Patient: sex M, age 78
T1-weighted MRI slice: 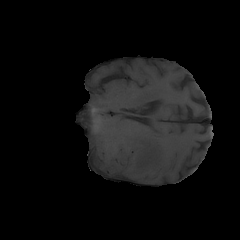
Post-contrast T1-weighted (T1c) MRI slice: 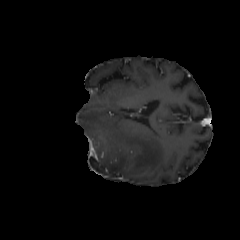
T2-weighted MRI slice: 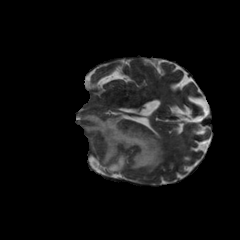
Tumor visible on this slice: yes
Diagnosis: Glioblastoma, IDH-wildtype
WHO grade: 4